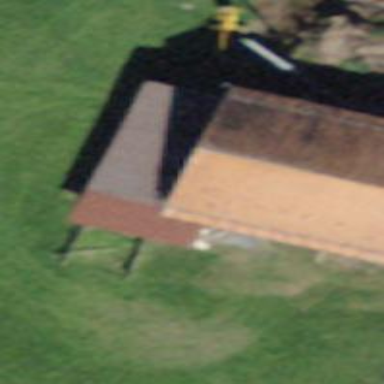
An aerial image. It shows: Barn.